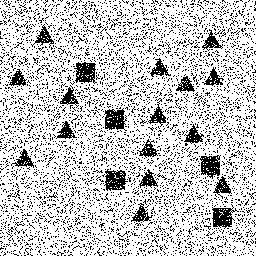
Squares: 5
Triangles: 15
Stars: 0
Total shapes: 20